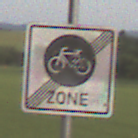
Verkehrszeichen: EndeFahrradzone
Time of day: SunriseSunset
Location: Outdoor (Nature)
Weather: Clear
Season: NotSpecified
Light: Natural